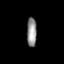
Tissue: lung
Cell type: Myeloid cells
Senescence score: 0.1899
Nuclear area (px): 280
Mean DAPI intensity: 145.618